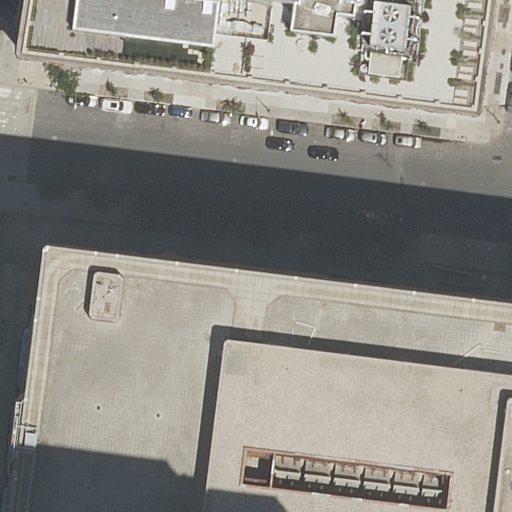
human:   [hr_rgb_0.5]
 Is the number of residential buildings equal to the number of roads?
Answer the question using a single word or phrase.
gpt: yes

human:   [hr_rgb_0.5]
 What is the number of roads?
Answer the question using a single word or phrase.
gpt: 2

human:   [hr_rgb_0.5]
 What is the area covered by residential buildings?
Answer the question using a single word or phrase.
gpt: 2692m2

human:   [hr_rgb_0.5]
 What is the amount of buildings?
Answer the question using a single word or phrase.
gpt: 2

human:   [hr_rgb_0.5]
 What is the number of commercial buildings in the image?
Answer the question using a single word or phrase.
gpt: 0

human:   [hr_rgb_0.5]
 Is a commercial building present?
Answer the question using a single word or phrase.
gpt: no

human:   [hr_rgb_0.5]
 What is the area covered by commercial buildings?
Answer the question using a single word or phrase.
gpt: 0m2

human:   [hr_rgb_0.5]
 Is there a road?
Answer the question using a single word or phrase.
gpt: yes

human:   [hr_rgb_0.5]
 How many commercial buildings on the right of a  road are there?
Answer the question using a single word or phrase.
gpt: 0

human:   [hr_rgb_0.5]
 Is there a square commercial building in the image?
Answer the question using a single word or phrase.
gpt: no

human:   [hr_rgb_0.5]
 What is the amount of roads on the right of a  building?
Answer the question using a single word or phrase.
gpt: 2

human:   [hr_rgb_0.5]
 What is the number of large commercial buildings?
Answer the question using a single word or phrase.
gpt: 0

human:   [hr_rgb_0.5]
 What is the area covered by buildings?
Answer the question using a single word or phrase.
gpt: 2692m2

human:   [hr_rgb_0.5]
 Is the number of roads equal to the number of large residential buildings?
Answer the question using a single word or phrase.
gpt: no

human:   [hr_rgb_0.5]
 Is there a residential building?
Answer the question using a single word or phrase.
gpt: yes

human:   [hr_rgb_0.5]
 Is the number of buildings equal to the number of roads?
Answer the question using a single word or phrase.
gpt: yes

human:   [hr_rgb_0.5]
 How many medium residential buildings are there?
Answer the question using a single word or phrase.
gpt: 0

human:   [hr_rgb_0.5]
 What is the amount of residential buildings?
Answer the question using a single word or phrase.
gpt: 2

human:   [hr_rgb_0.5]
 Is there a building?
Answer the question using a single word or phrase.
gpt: yes

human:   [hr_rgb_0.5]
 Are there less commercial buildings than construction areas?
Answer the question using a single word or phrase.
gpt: no

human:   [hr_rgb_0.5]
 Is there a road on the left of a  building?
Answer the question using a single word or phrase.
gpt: yes

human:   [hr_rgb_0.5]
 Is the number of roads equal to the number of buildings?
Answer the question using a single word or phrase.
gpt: yes

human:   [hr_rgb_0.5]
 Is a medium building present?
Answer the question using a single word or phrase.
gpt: no

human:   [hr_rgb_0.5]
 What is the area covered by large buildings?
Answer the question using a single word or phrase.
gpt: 2691m2

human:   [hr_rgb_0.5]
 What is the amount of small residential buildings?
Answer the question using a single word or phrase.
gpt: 1

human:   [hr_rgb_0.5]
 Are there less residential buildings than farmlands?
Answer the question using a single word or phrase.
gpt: no

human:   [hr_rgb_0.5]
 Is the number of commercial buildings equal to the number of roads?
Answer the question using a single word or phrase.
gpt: no

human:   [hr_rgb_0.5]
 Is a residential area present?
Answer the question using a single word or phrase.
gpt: no

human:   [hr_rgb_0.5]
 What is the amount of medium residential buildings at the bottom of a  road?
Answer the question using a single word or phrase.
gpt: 0

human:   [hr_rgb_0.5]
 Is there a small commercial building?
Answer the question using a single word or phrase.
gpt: no

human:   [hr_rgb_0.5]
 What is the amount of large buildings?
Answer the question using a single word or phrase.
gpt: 1

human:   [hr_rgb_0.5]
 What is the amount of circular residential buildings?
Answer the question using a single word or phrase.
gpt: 0

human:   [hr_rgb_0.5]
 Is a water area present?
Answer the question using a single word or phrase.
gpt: no

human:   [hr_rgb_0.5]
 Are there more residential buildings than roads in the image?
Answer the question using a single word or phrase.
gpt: no

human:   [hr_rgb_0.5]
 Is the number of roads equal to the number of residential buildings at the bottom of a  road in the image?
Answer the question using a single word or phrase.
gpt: no

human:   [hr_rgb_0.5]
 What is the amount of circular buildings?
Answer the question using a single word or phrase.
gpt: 0

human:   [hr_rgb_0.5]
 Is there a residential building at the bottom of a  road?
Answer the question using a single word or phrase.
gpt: yes

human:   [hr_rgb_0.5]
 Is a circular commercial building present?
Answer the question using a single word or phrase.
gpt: no

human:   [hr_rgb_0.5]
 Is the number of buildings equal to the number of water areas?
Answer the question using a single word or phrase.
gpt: no

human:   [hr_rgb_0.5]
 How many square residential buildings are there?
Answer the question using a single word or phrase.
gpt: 0

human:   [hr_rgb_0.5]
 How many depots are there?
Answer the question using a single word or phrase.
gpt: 0

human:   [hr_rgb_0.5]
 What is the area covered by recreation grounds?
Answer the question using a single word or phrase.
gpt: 0m2

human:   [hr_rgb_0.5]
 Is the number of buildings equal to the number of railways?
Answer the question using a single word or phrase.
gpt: no

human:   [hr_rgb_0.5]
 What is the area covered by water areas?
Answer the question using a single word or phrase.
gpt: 0m2

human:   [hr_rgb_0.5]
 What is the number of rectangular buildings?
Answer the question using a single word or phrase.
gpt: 2

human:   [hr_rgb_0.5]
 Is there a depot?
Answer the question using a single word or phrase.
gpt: no

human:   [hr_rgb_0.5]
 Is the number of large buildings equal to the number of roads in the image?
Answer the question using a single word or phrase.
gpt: no

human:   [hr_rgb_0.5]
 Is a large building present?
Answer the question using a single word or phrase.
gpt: yes

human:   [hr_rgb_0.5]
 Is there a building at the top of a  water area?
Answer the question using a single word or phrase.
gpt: no

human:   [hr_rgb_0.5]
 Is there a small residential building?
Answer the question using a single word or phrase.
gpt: yes

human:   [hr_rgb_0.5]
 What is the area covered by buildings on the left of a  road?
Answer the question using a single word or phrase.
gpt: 0m2

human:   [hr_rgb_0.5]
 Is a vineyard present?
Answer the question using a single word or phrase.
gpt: no

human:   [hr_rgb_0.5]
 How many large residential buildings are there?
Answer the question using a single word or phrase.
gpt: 1

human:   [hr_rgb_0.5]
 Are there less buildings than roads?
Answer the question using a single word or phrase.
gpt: no

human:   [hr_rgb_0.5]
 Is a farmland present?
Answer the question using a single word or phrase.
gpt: no

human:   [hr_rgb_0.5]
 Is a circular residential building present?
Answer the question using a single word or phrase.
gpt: no

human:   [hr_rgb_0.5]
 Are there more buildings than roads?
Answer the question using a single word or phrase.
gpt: no

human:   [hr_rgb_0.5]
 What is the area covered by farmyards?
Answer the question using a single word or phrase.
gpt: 0m2

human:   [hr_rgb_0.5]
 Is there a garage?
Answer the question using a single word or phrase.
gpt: no

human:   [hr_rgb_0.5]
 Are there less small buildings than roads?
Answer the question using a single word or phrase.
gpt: yes

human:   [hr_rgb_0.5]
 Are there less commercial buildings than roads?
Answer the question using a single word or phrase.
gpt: yes

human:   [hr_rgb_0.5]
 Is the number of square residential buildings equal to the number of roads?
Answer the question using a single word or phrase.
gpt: no

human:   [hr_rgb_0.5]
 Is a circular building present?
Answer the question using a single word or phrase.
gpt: no

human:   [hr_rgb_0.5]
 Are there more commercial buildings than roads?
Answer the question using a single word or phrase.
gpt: no